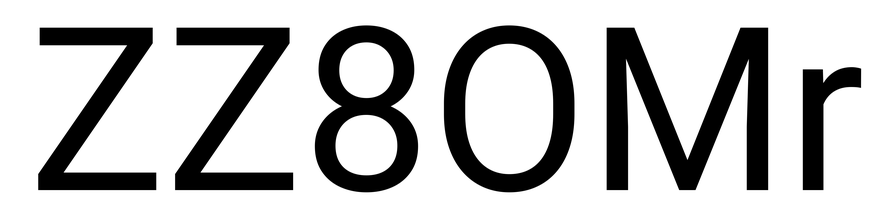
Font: Roboto_Regular